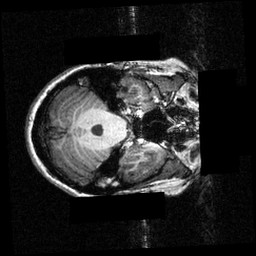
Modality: T1w
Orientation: axial
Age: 25
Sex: female
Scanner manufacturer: siemens
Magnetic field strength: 3.951 T
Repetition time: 1.5 s
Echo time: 0.00335 s